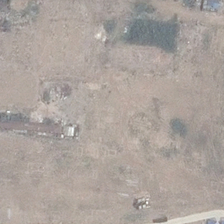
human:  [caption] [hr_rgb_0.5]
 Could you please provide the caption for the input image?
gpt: it is a piece of irregular bareland .

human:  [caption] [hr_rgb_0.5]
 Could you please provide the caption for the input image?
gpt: it is a piece of irregular bareland .

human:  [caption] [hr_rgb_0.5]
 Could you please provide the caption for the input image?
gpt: what is not a piece of bare land .

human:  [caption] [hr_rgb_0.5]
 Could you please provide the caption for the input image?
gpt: a plant can not bare land .

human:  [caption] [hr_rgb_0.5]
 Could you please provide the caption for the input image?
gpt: what is not a piece of bare land .